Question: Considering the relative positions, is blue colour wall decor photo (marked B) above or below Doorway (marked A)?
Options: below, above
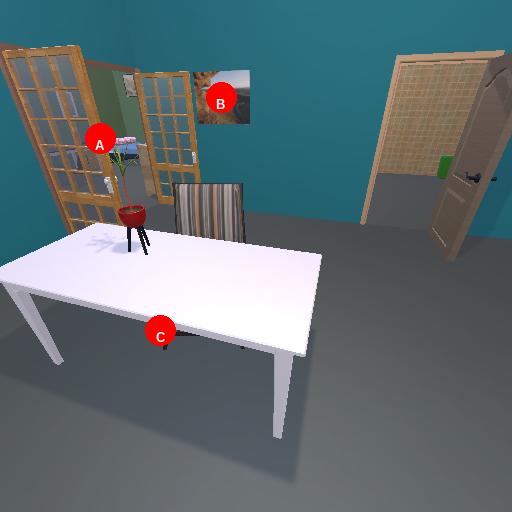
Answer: below